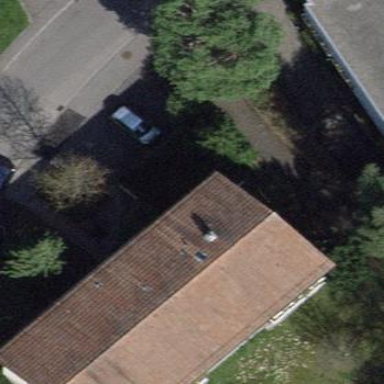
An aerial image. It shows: Group of garages.